Aerial crown-view tile of a tropical tree (Barro Colorado Island, Panama), acquired 20241112:
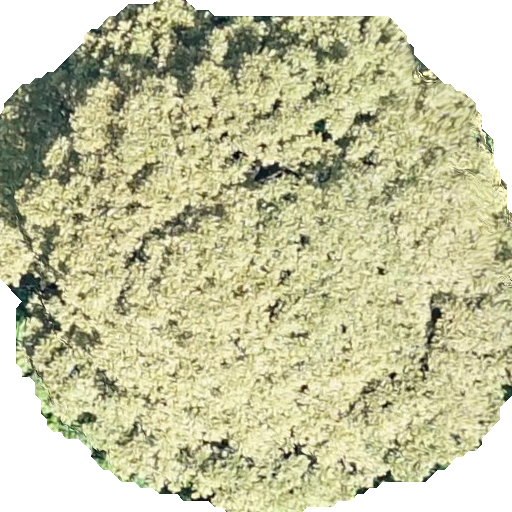
Species: Dipteryx oleifera
GBIF accepted scientific name: Dipteryx oleifera
Crown area: 348.273 m²